Question: I'm new in R, and I'm trying to display in console several columns from a row when a condition is fulfilled. I've searched through the internet and I couldn't find a proper solution. At the moment, I've tried the R where clause with little success.
Here's my script.
'''
#Coordinates
northing <- 398380.16
easting <- <PHONE>.89
filePath = '/media/jgm/Toshiba\ HDD/SatelliteData/data/'
file = 'MOD09GQ_2006075.csv'
mydata <- read.table(paste(filePath,file, sep = ""),header=TRUE,sep=",")
mydata$'(x-northing)2' <- (mydata$x-northing)**2
mydata$'(y-easting)2' <- (mydata$y-easting)**2
mydata$'DISTANCE' <- sqrt(mydata$'(x-northing)2'+mydata$'(y-easting)2')
minDistance <- min(mydata[,10], na.rm = T)
'''
I want to display in console the value of the columns sur_refl_b01, sur_refl_b02, NDVI and NDVI_SCALED when the value of the column DISTANCE is minDistance.
Hope this table output helps.

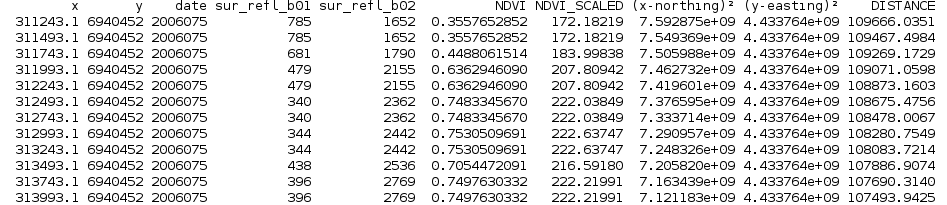
Answer: welcome to SO, try something like :
'''
print(mydata[which(mydata$'DISTANCE'==minDistance),4:7])
'''